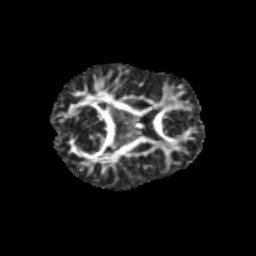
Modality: FA
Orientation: axial
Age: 10
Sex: female
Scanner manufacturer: siemens
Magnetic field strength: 3 T
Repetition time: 3.8 s
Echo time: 0.07 s